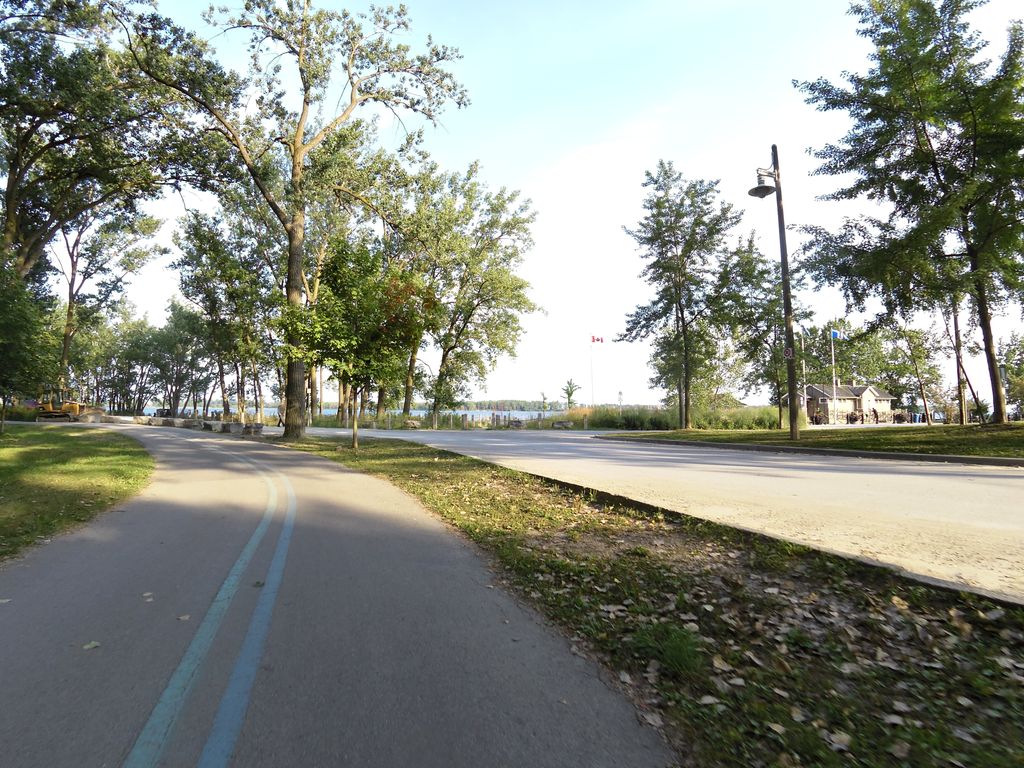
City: toronto